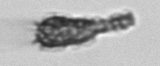
Label: Syracosphaera_pulchra